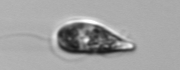
Label: Euglena